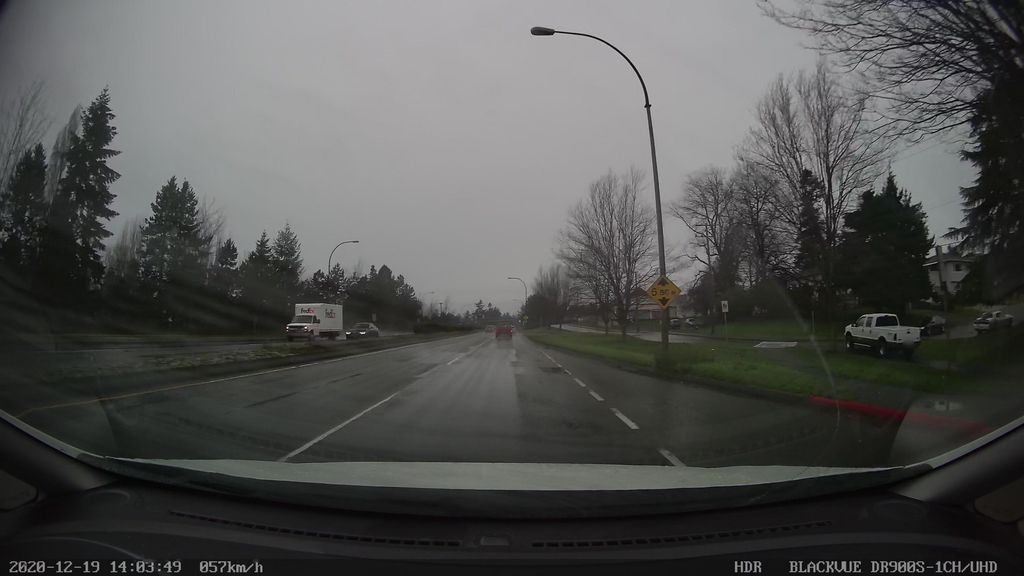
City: victoria